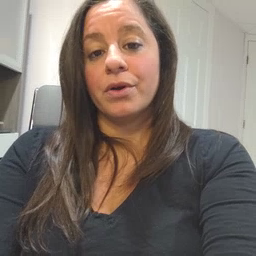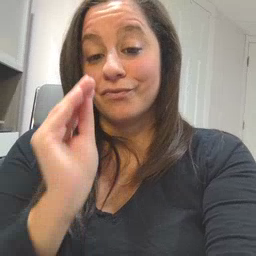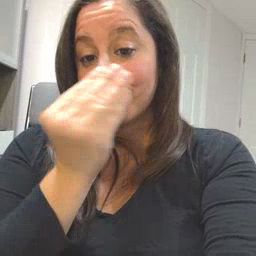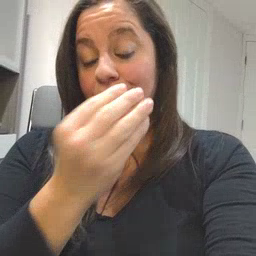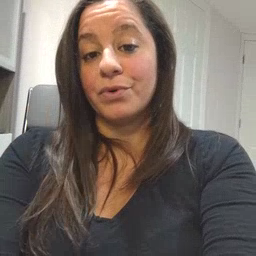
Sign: flower